Question: My Simulink model:

Is it possible to print this graph without scope (in matlab code)?
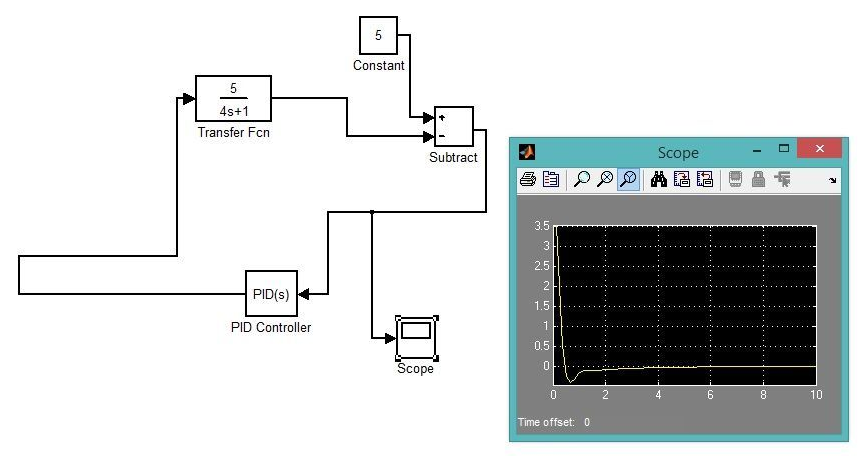
Answer: Yes, you can save the data to the workspace using a <URL>.